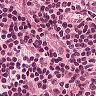
Metastatic tissue present: no